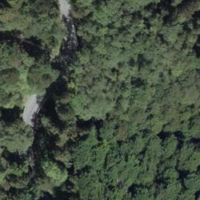
EUNIS habitat code: 41
Species observed at this site:
Fringilla coelebs